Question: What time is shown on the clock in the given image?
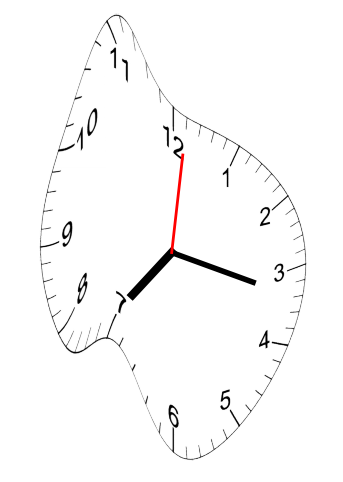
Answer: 07:17:01